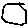
Label: hexagon